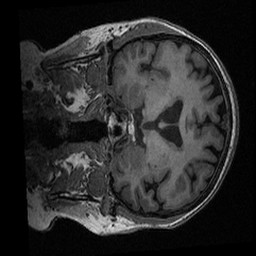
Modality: T1w
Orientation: coronal
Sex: female
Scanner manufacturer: ge
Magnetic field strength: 3 T
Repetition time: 0.0064 s
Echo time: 0.00281 s